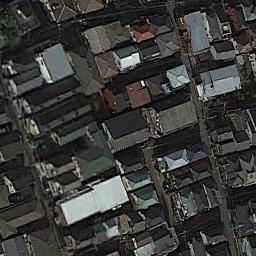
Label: dense_residential